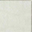
Piece: xx